Field crop: maize
Growth stage: 2
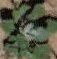
Species: chenopodium